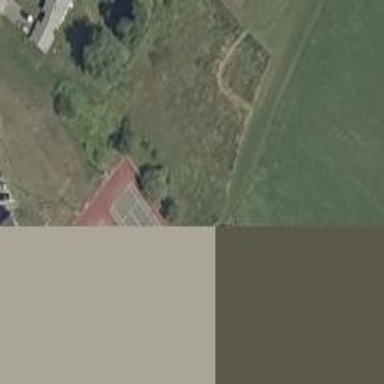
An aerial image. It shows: Tennis court on pitch designated for leisure land.